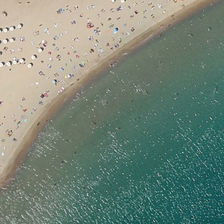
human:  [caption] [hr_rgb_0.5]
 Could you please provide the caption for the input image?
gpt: there are many boats on the sea .

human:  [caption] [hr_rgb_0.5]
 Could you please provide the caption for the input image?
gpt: there are many people playing on the beach .

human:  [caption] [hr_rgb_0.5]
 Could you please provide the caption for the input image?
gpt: there are many boats on the sea .

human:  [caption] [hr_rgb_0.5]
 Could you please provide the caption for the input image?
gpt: there are many people playing on the beach .

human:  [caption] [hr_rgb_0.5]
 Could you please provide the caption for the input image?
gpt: there are many people playing on the beach .